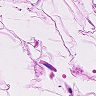
Metastatic tissue present: no